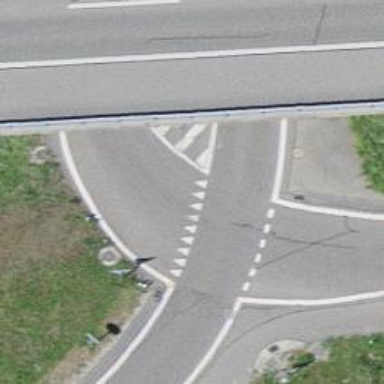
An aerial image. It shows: Crossing at junction.